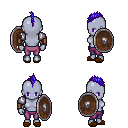
a pixel art fantasy rpg character, female body template, dark elf, purple skin, steel arm armor, magenta pants, blue mohawk hairstyle, leather bracers, brown slippers, shield, four views (front, back, left, right), 2x2 character sprite sheet, small pixel art, hard edges, no anti-aliasing